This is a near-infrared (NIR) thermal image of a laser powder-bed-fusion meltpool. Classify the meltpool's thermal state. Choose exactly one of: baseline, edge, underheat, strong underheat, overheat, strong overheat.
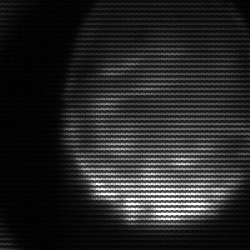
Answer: edge